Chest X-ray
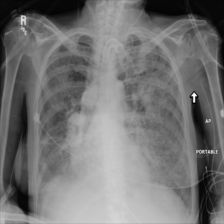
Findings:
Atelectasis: positive
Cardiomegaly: negative
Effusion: negative
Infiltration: negative
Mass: negative
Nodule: negative
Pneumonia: negative
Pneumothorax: negative
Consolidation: negative
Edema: negative
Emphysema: negative
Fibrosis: negative
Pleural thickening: negative
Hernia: negative